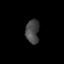
Tissue: prostate
Cell type: Myeloid cells
Senescence score: 0.353
Nuclear area (px): 318
Mean DAPI intensity: 69.846